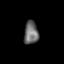
Tissue: skin
Cell type: Fibroblasts
Senescence score: 0.7907
Nuclear area (px): 324
Mean DAPI intensity: 107.642